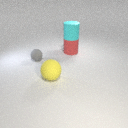
large yellow rubber sphere to the left of large red rubber cylinder